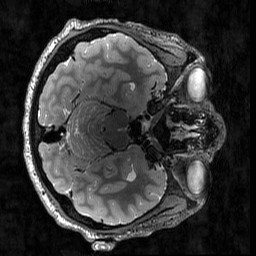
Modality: T2w
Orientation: axial
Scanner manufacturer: siemens
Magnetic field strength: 3 T
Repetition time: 3.2 s
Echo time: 0.565 s